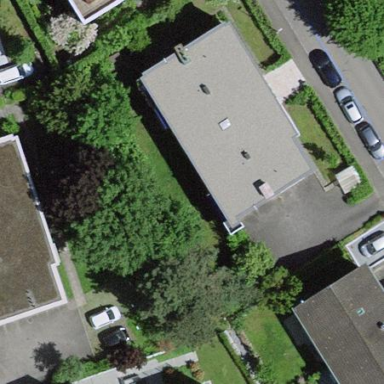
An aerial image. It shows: View of apartment building.